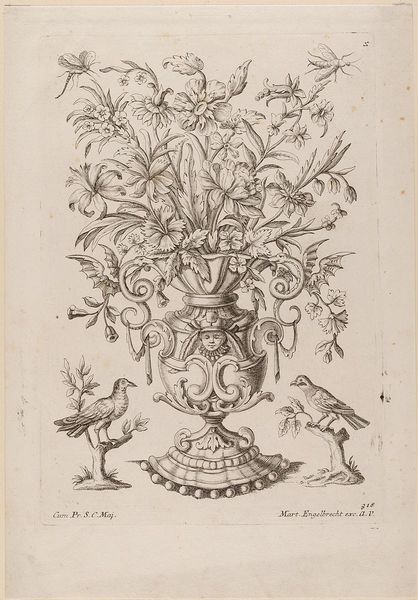
Titel: Eine Blumenvase
Künstler: Martin Engelbrecht
Standort: Hamburg
Institution: Museum für Kunst und Gewerbe Hamburg
Schlagwörter: gemälde, vogel, blume, blumen, tiere, ornament, barock, bild, vögel, pflanze, pflanzen, vase, grafik, graphik, fotografie, photographie, druckgraphik, druckgrafik, stich, insekten, insekt, kupferstich, tierornament, reproduktionen, barockzeit, barockzeitalter, druckerzeugnisse, insecta, kerbtiere, hexapoda, behälter, blüte, ornamentstich, vorlageblätter, yoghurt